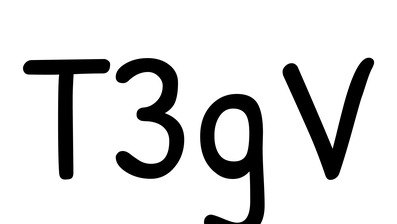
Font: PatrickHand-Regular